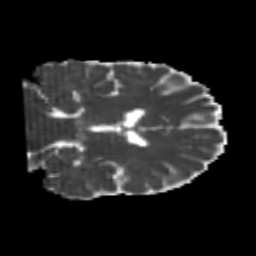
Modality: MD
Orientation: coronal
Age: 23
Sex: male
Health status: healthy
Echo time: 0.074 s